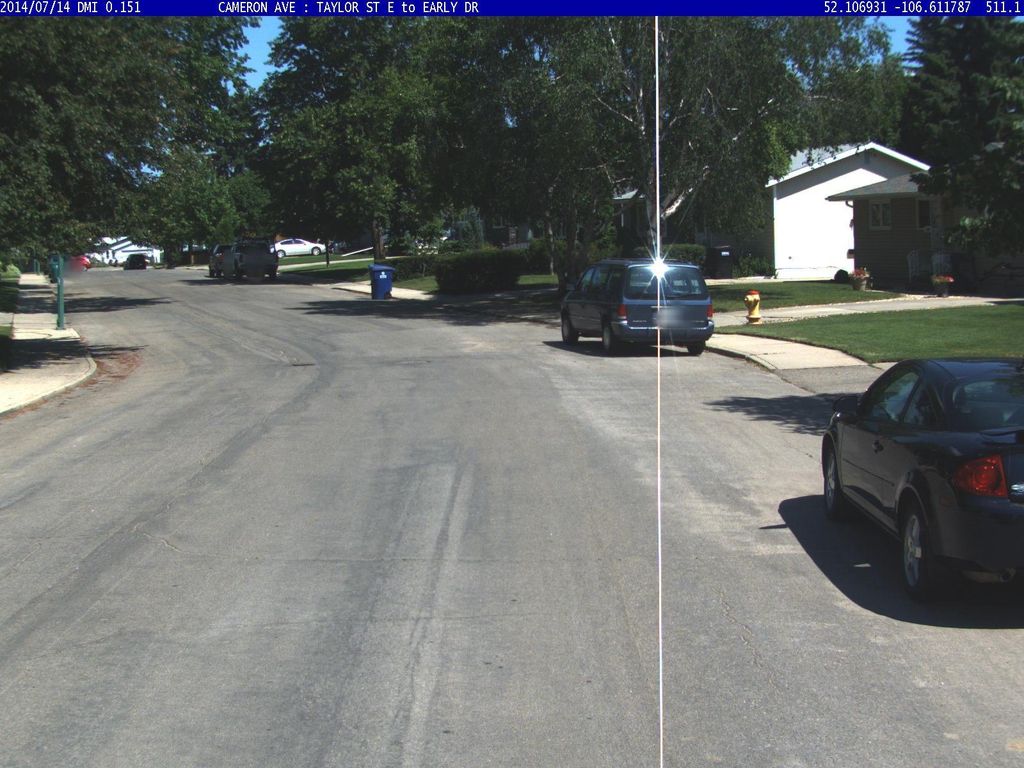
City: saskatoon